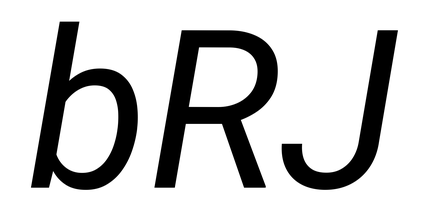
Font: Roboto-Italic_Italic